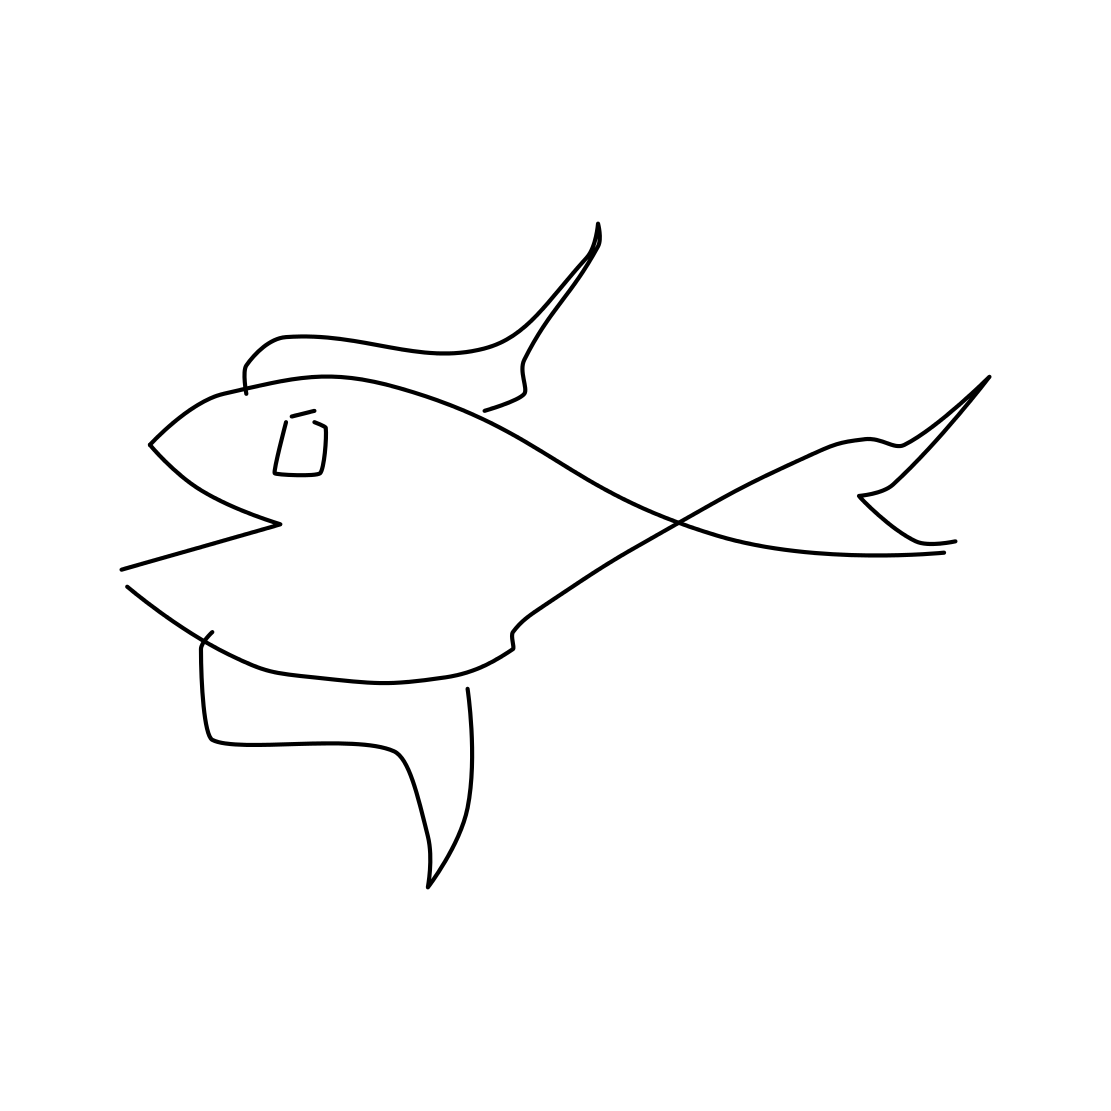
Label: fish